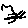
Label: cat